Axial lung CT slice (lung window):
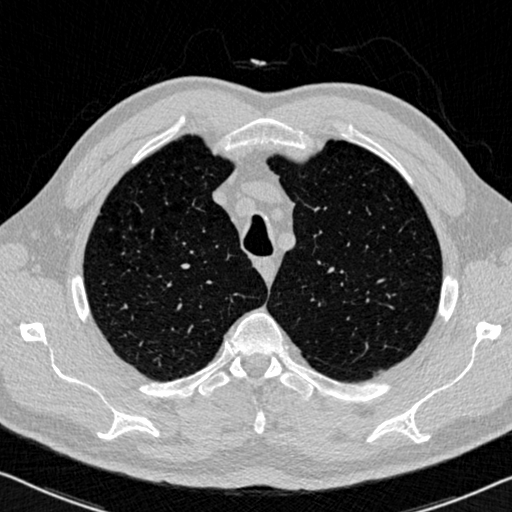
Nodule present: no